Question: Consider the following curve associated with two numpy arrays 'x' and 'y':

How to smooth it correctly in python with no problem near 'xmax' ? (if I apply a gaussian filter, the curve goes up at the end)
The data are here (two columns) : <URL>
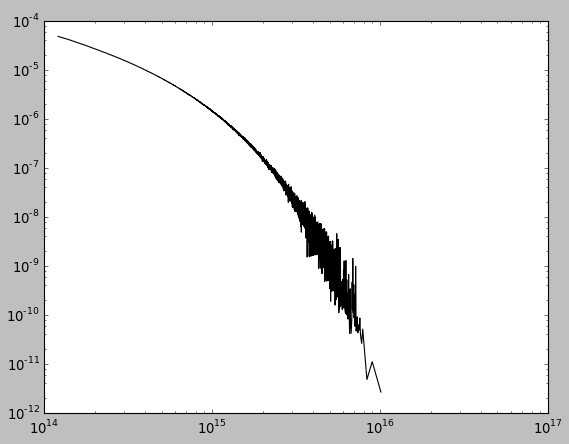
Answer: The easiest way to do this is to detrend the signal before filtering. The edge effects you're seeing are mostly due to the fact that the signal isn't stationary (i.e. there's a slope to it).
First-off, let's demonstrate the problem:
'''
import numpy as np
import matplotlib.pyplot as plt
from scipy.ndimage import gaussian_filter1d
x, y = np.loadtxt('spectrum.dat').T
# Smooth with a guassian filter
smooth = gaussian_filter1d(y, 10)
fig, ax = plt.subplots()
ax.loglog(x, y, color='black')
ax.loglog(x, smooth, color='red')
plt.show()
'''

Ouch! The edge effects are particularly bad at the end (right-hand size) of your data because that's where the slope is the steepest. If you had a steeper slope at the start, you'd see a stronger edge effect there, as well.
---
The good news is that there are a number of ways to correct for this. @ChristianK.'s answer shows how to use smoothing splines to effectively preform a low-pass filter. I'll demonstrate using a few other signal processing methods to accomplish the same thing. Which is "best" all depends on your needs. Smoothing splines is straight-forward. Using "fancier" signal processing methods gives you control over exactly what frequency is filtered out.
Your data looks like a parabola in log-log space, so let's de-trend it with a second order polynomial in log-log space, and then apply the filter.
As a quick example:
'''
import numpy as np
import matplotlib.pyplot as plt
from scipy.ndimage import gaussian_filter1d
x, y = np.loadtxt('spectrum.dat').T
# Let's detrend by fitting a second-order polynomial in log space
# (Note that your data looks like a parabola in log-log space.)
logx, logy = np.log(x), np.log(y)
model = np.polyfit(logx, logy, 2)
trend = np.polyval(model, logx)
# Smooth with a guassian filter
smooth = gaussian_filter1d(logy - trend, 10)
# Add the trend back in and convert back to linear space
smooth = np.exp(smooth + trend)
fig, ax = plt.subplots()
ax.loglog(x, y, color='black')
ax.loglog(x, smooth, color='red')
plt.show()
'''

Note that we still have some edge effects. This is because the gaussian filter I used causes a phase shift. If we really wanted to get fancy, we could detrend things and then use a zero-phase filter to further minimize the edge effects.
'''
import numpy as np
import matplotlib.pyplot as plt
import scipy.signal as signal
def main():
x, y = np.loadtxt('spectrum.dat').T
logx, logy = np.log(x), np.log(y)
smooth_log = detrend_zero_phase(logx, logy)
smooth = np.exp(smooth_log)
fig, ax = plt.subplots()
ax.loglog(x, y, 'k-')
ax.loglog(x, smooth, 'r-')
plt.show()
def zero_phase(y):
# Low-pass filter...
b, a = signal.butter(3, 0.05)
# Filtfilt applies the filter twice to avoid phase shifts.
return signal.filtfilt(b, a, y)
def detrend_zero_phase(x, y):
# Fit a second order polynomial (Can't just use scipy.signal.detrend here,
# because we need to know what the trend is to add it back in.)
model = np.polyfit(x, y, 2)
trend = np.polyval(model, x)
# Apply a zero-phase filter to the detrended curve.
smooth = zero_phase(y - trend)
# Add the trend back in
return smooth + trend
main()
'''